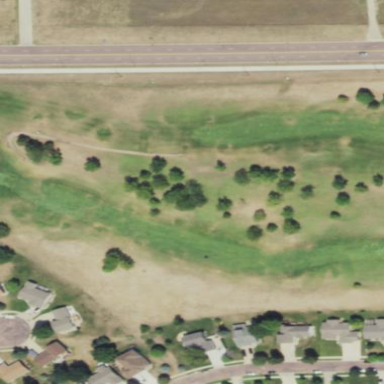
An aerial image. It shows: Golf fairway with grass surface.